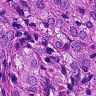
Metastatic tissue present: yes